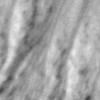
Label: no_change